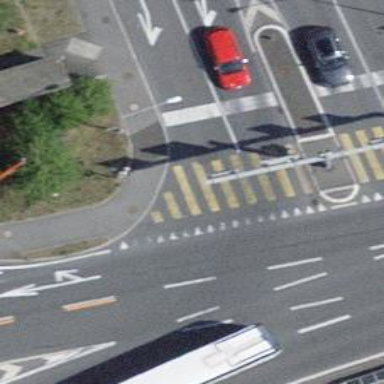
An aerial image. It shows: Kerb barrier.